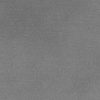
Atmospheric dust classification: dusty